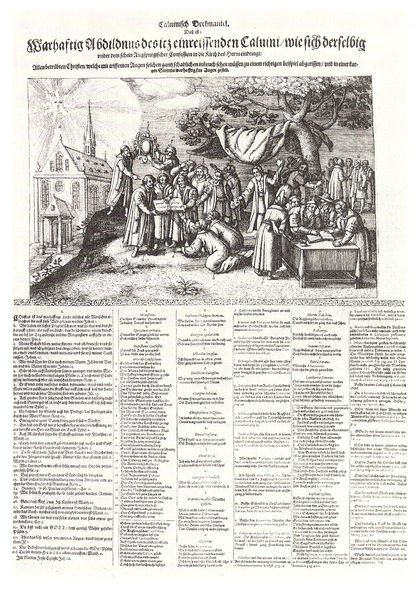
Titel: Der calvinistische Deckmantel
Institution: (Seriendruck)
Schlagwörter: baum, gruppe, himmel, laub, wolken, bäume, menschen, männer, tisch, zeichnung, dach, gras, haus, tuch, wiese, wolke, leute, versammlung, geschichte, bild, gesten, spiegel, ast, gräser, kirche, sonne, boden, gewänder, blatt, pflanze, pflanzen, turm, garten, schrift, papier, grafik, graphik, spalten, tafel, lesen, deutsch, zeigen, gruppen, buch, strahlen, druck, stich, seite, illustration, text, zeitung, bericht, buchstaben, knien, überschrift, volk, menschenmenge, darstellung, altar, buchdruck, buchseite, girlanden, portal, gotisch, versuchung, flehen, knieen, knieende, messe, monstranz, priester, sonnenstrahlen, luther, ereignis, zeilen, anbeten, aufgeschlagen, flugblatt, abbildung, bitten, kniefall, sone, pilger, erzählung, mitteilung, wallfahrt, liste, gesetz, menchen, calvin, kniefällig, unterwürfig, sonnenstralen, e, wahrhaftig, aufgeschlagenes buch, versammlung gruppe